Question: i want to build view based application with xcode 4.5.2 but when i create new project all i see is on the photo below , there is no type called "view based application" , is the "Single View Application" or what?
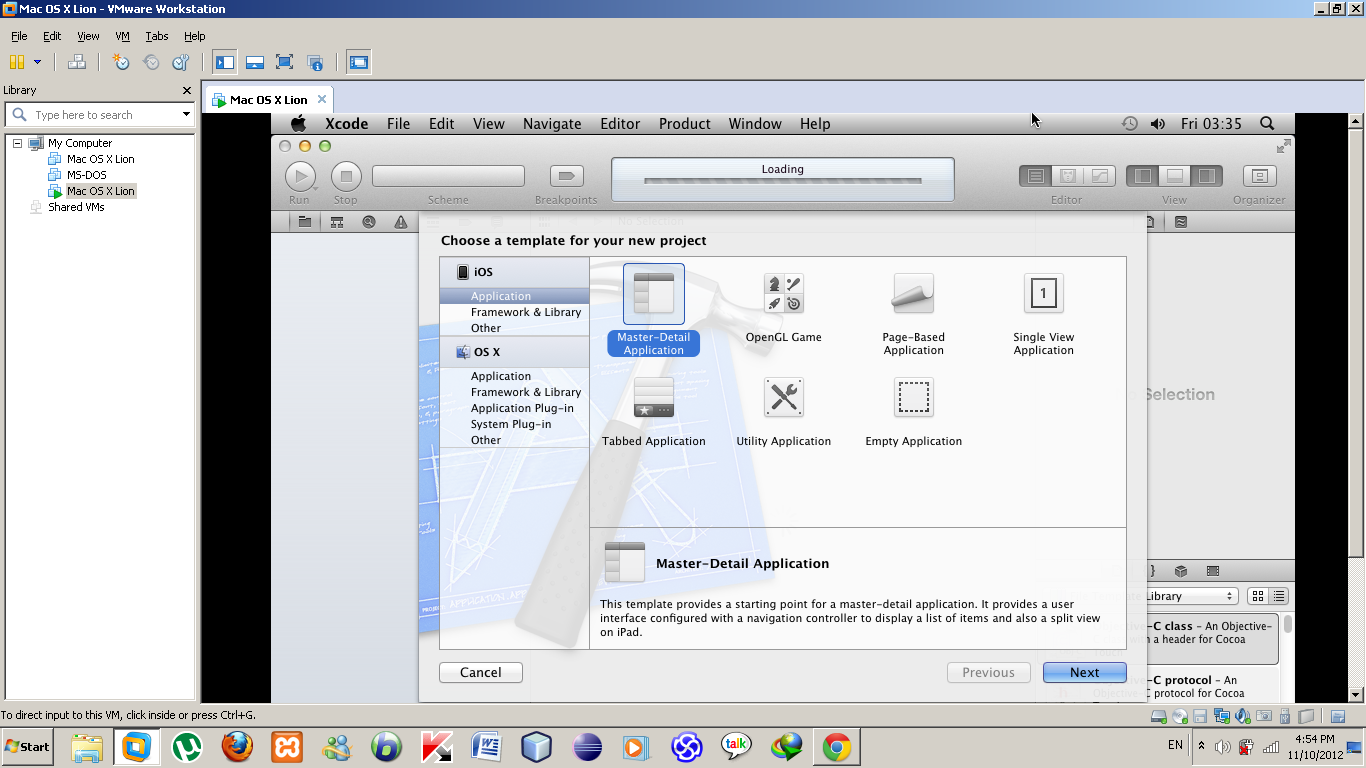
Answer: Yes, use the "Single View Application".
BTW - you could have just tried it to see what you get. It's OK to experiment. Try each one to see what they do. Build and run each in the simulator. This is a great way to learn. You'll have plenty of examples.
Don't be afraid to create lots of simple projects to try things out.